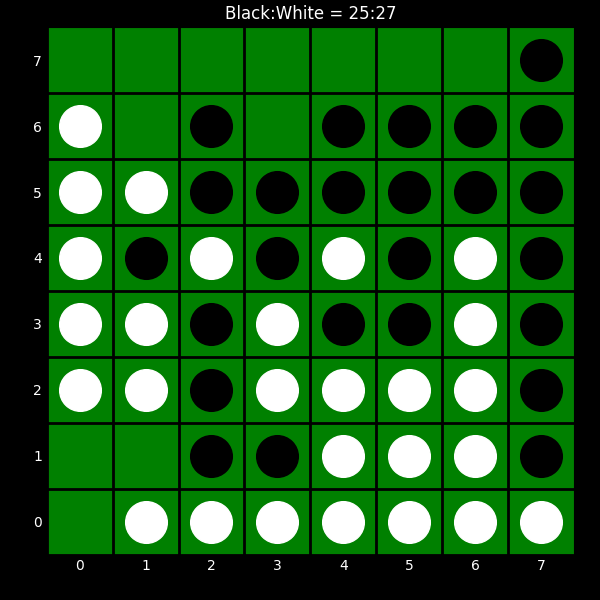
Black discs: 25
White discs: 27